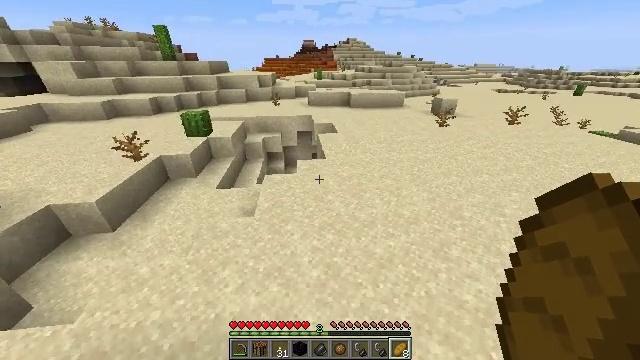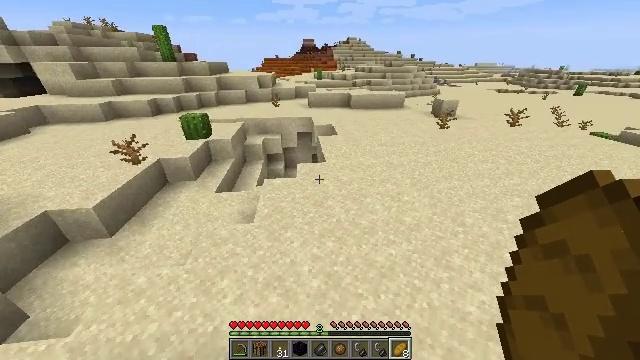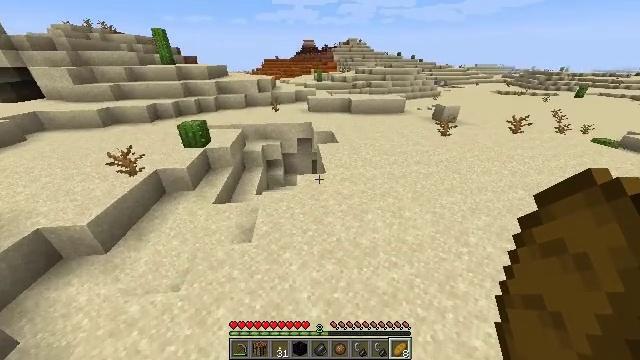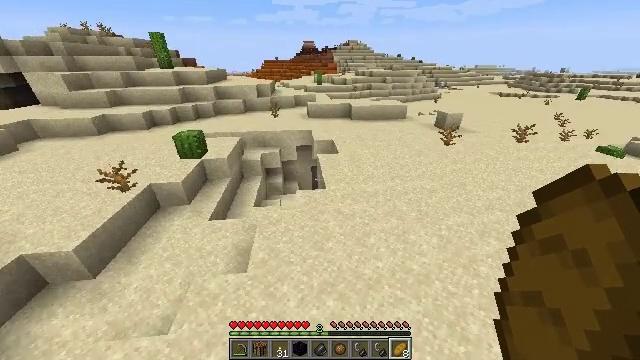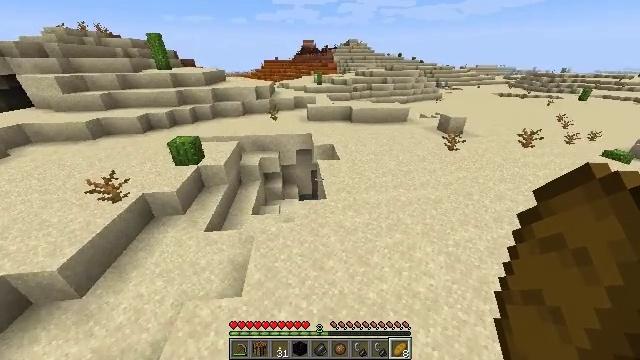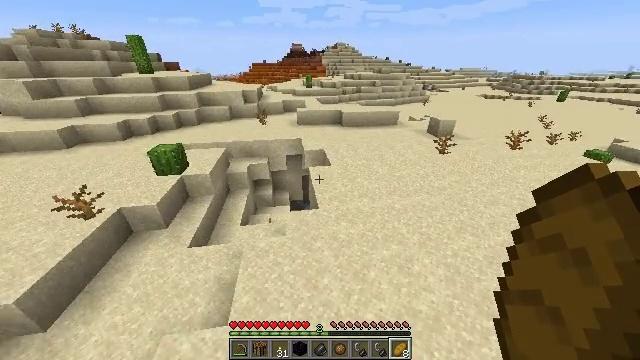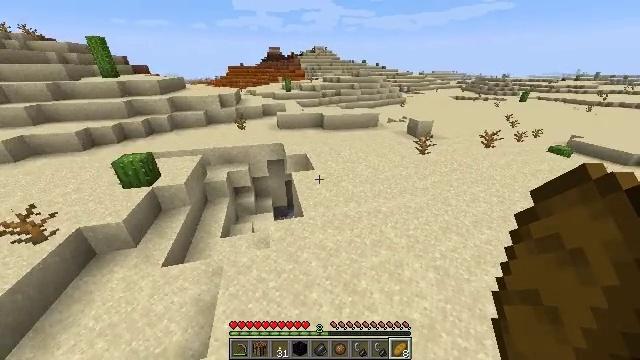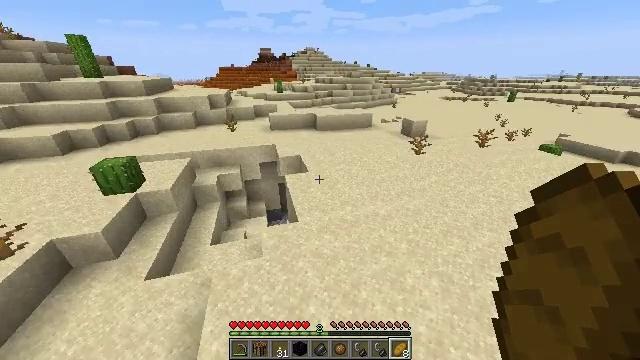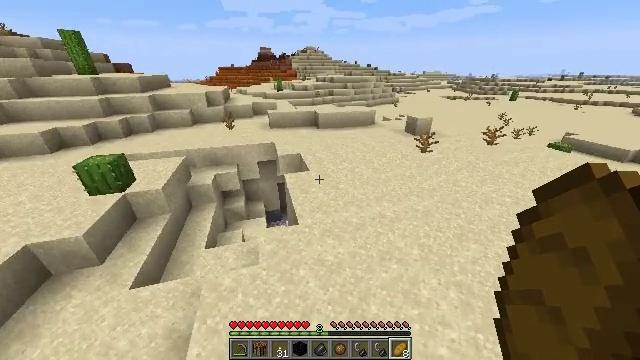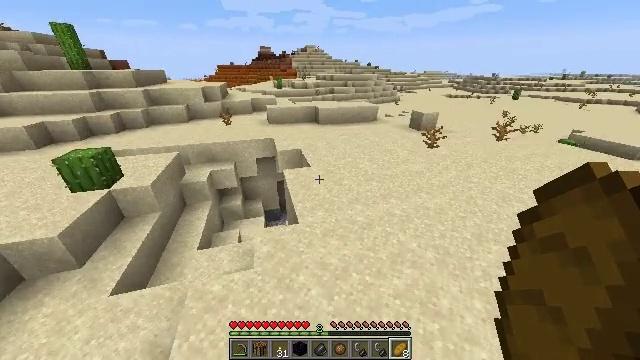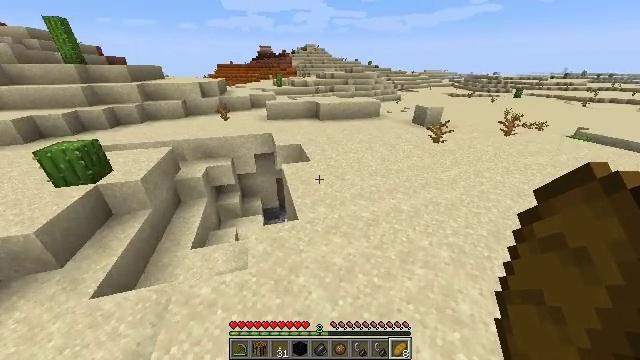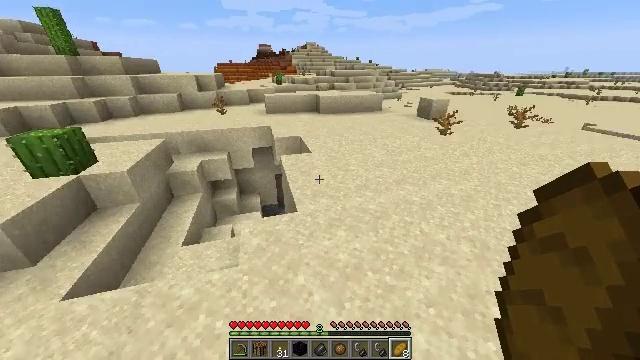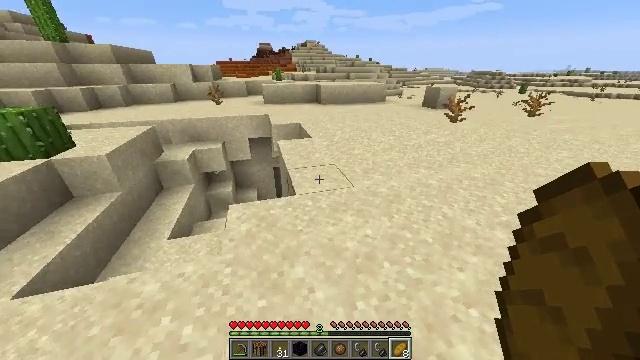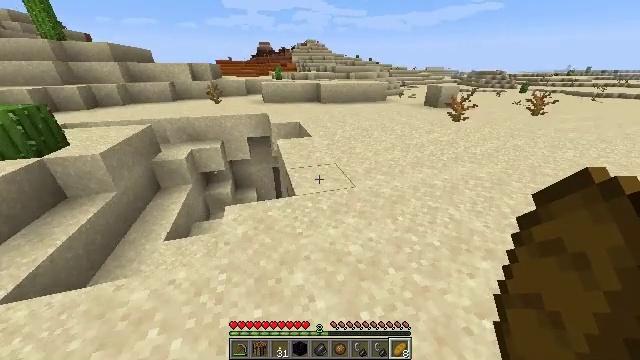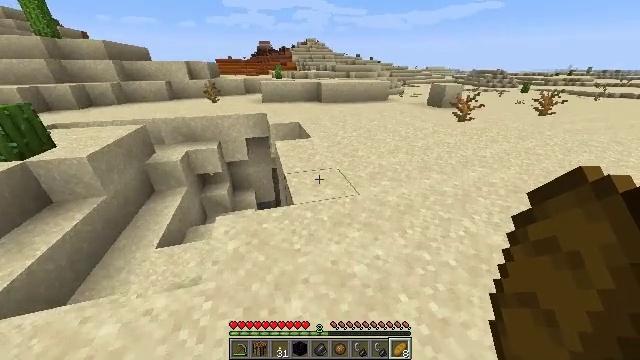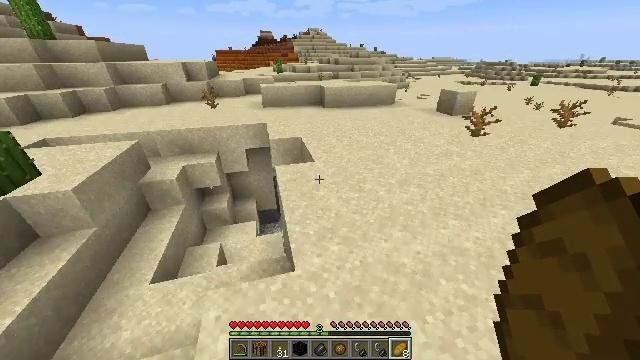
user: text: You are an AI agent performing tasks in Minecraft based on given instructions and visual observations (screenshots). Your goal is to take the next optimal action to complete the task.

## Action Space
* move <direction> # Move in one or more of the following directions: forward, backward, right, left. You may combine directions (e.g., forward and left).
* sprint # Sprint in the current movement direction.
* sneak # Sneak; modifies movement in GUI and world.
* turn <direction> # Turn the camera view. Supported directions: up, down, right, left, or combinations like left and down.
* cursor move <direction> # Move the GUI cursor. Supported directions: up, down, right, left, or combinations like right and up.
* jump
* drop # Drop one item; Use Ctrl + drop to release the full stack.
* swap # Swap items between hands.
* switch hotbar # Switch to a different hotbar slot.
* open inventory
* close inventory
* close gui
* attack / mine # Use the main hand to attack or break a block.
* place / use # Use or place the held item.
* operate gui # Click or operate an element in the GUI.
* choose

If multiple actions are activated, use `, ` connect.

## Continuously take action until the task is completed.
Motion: motion action
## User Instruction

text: Excavate the red sand area.
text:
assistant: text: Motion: move forward, sprint, jump
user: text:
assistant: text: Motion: move forward, sprint, jump
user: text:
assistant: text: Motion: move forward, sprint, jump
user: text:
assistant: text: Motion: move forward, sprint, jump
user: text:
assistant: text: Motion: move forward, sprint, turn right, jump
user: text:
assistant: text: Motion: move forward, sprint, turn right, jump
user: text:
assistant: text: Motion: move forward, sprint, turn right, jump
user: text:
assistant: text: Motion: move forward, sprint, jump
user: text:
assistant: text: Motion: move forward, sprint, jump
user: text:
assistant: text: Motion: move forward, sprint, jump
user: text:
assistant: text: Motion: move forward, sprint, jump
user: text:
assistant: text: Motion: move forward, sprint, jump
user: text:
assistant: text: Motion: move forward, sprint, jump
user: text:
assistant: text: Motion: move forward, sprint, jump
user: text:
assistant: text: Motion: move forward, sprint, turn down, jump
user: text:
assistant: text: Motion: move forward, sprint, turn left and down, jump
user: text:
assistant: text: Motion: move forward, sprint, jump
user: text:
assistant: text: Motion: move forward, sprint, jump
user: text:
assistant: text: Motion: move forward, sprint, jump
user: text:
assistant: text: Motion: move forward, sprint, jump
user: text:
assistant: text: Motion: move forward, sprint, jump
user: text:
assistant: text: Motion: move forward, sprint, jump
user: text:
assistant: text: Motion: move forward, sprint, jump
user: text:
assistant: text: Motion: move forward, sprint, jump
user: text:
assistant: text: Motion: move forward, sprint, jump
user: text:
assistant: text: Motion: move forward, sprint, jump
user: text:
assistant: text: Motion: move forward, sprint, jump
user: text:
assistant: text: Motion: move forward, sprint, jump
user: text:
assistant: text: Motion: move forward, sprint, jump
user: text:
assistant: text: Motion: move forward, sprint, jump